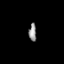
Tissue: lung
Cell type: Epithelial cells
Senescence score: 0.1486
Nuclear area (px): 126
Mean DAPI intensity: 150.048